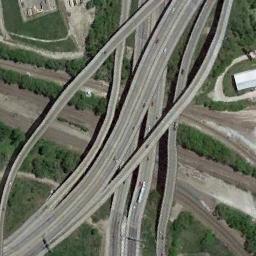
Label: overpass